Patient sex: M
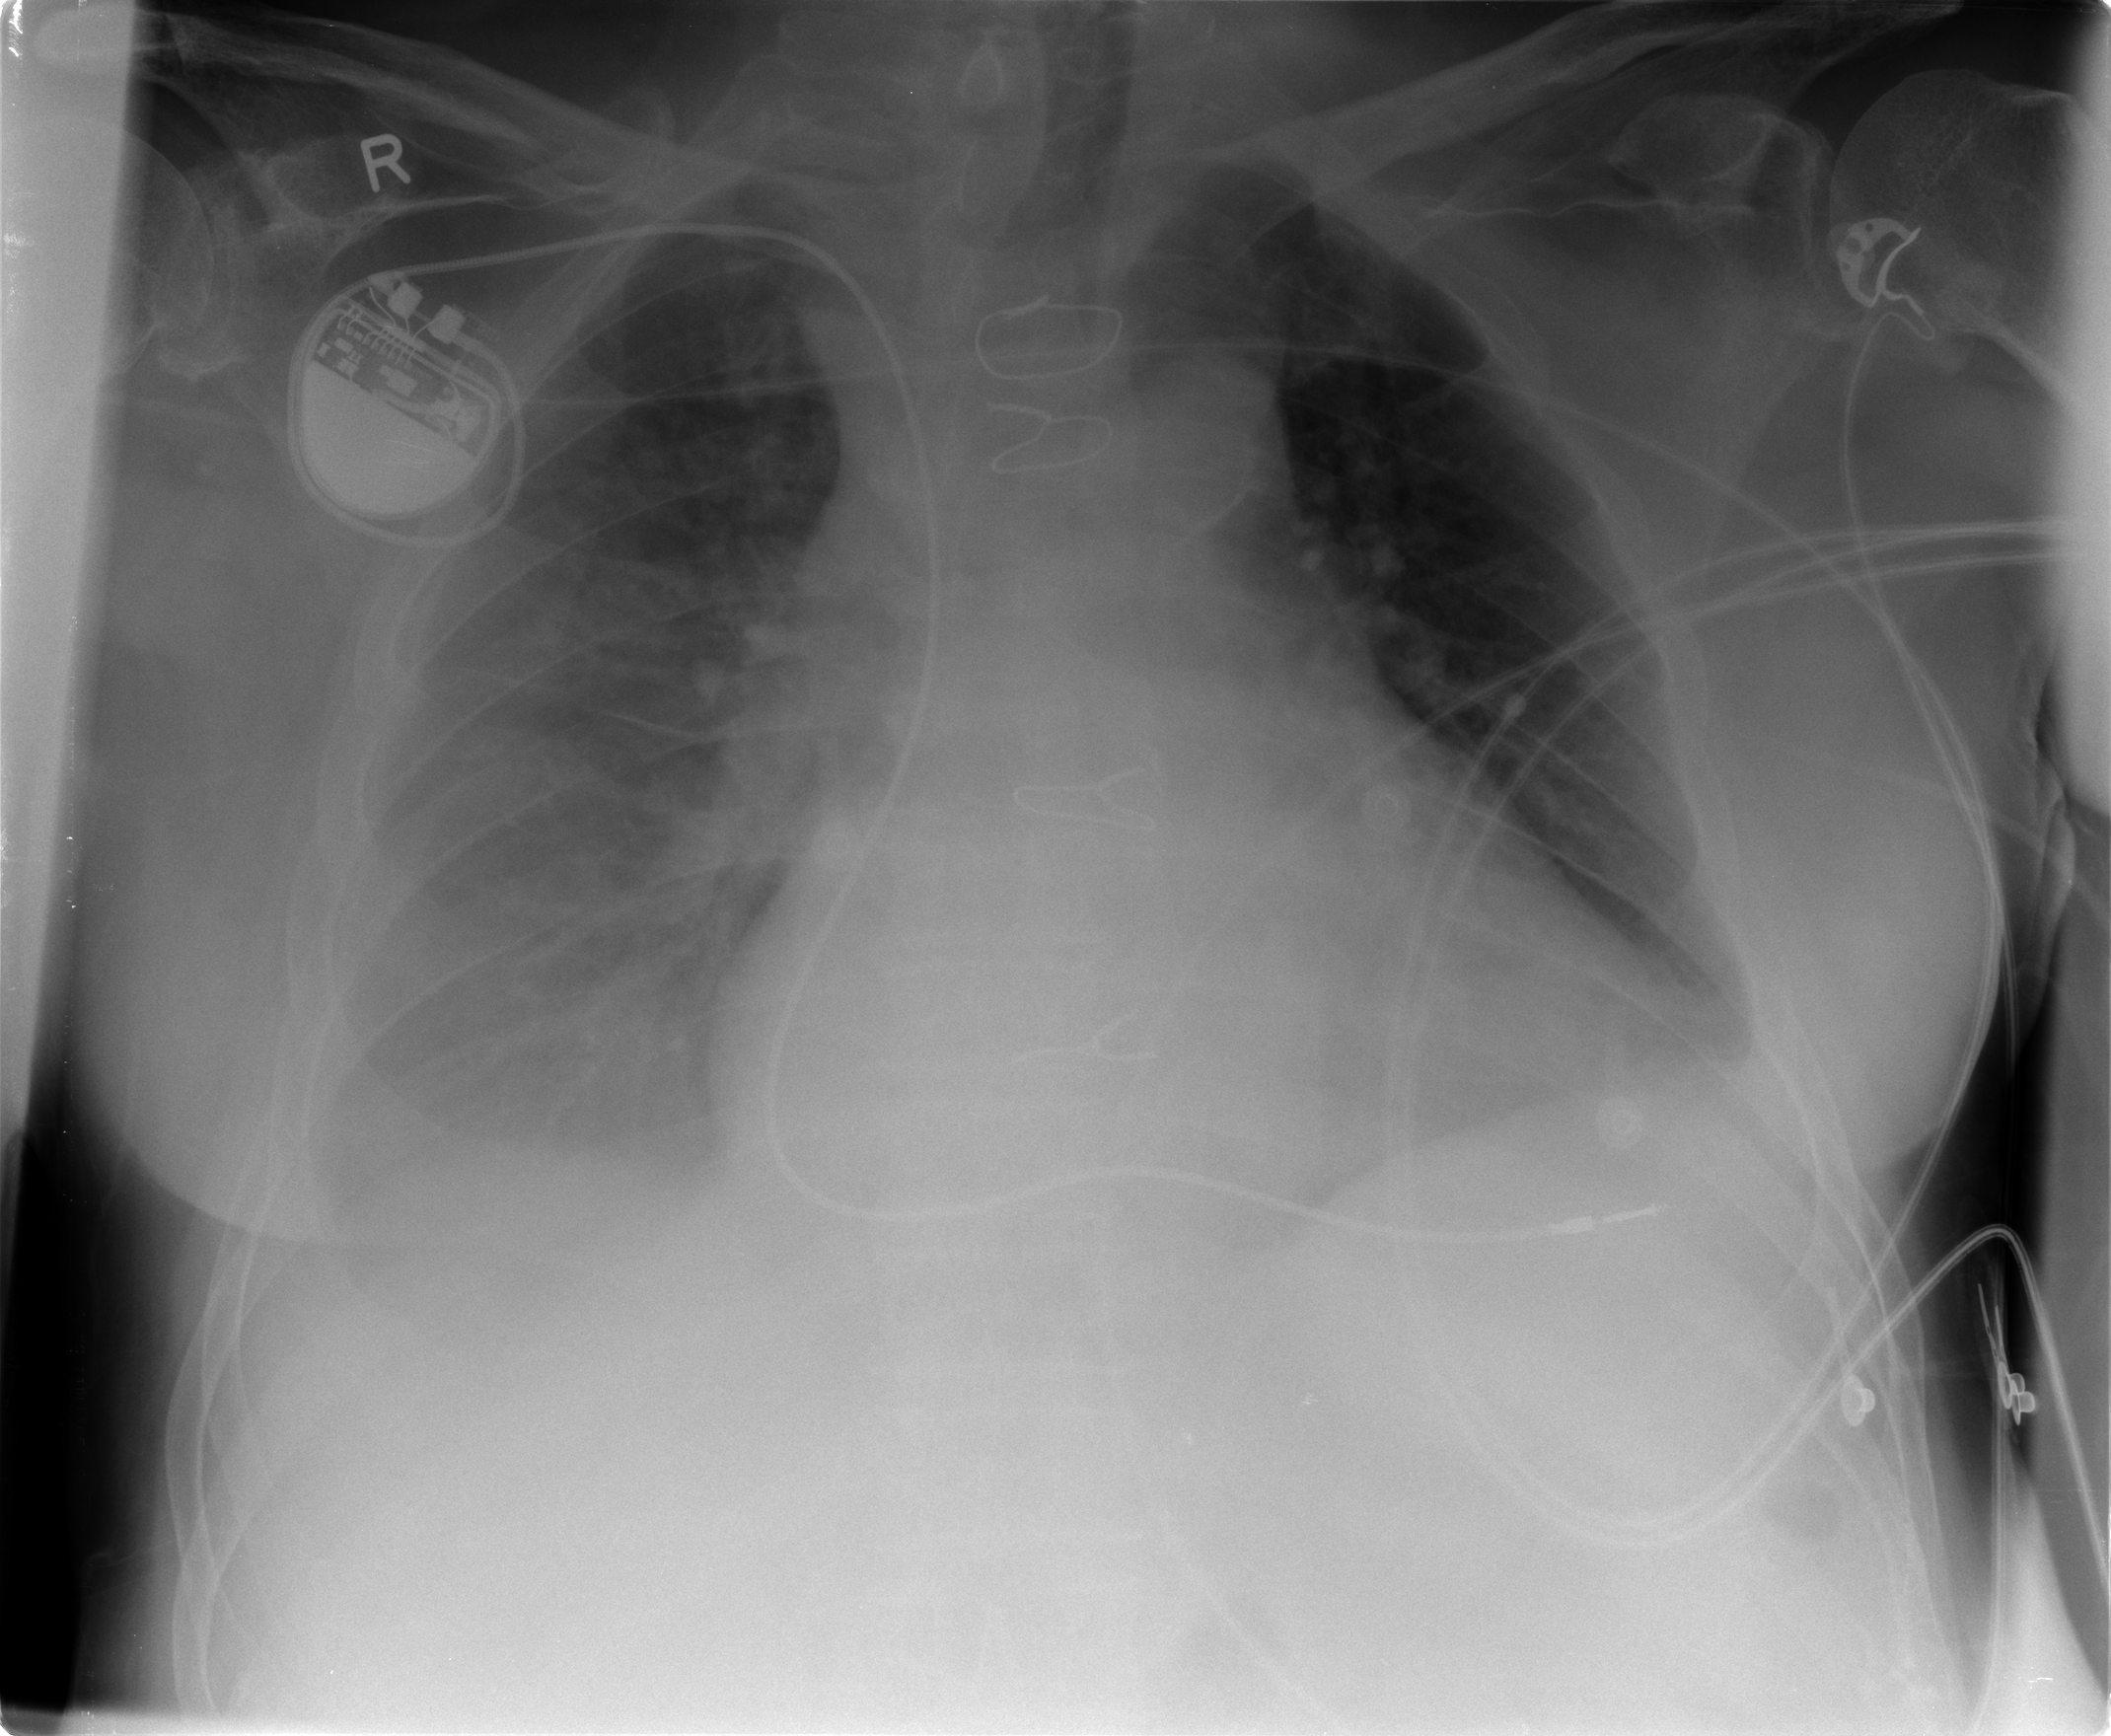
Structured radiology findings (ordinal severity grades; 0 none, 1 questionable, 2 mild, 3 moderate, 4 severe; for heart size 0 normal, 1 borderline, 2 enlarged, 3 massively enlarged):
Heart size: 2
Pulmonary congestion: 0
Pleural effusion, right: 1
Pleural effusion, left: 1
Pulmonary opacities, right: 0
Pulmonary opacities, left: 0
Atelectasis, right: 0
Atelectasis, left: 0